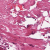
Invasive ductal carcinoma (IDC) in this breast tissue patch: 0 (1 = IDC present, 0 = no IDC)